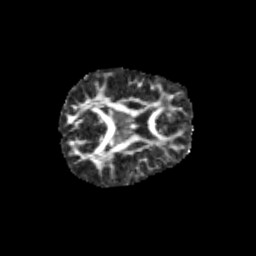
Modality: FA
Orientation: axial
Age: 12
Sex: female
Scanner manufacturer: siemens
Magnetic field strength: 3 T
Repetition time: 3.8 s
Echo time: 0.07 s